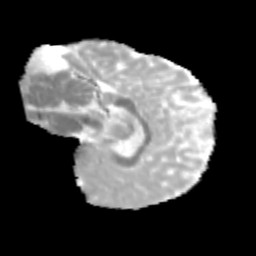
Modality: MD
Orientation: sagittal
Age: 11
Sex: male
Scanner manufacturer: siemens
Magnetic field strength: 3 T
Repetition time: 3.8 s
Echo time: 0.07 s